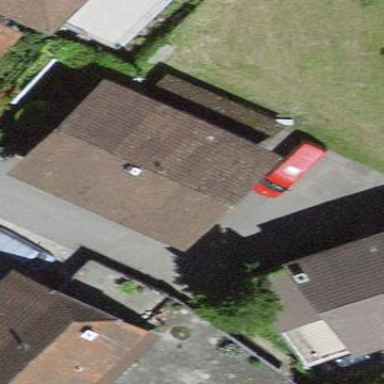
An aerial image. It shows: Residential building.